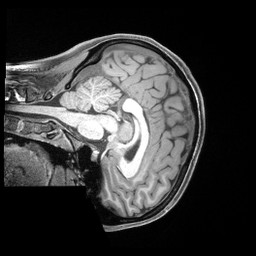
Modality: T1w
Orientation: sagittal
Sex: female
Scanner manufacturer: siemens
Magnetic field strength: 3 T
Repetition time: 2.4 s
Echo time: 0.00222 s